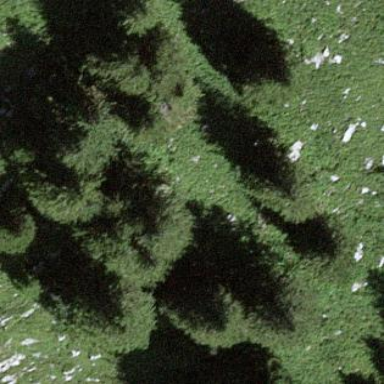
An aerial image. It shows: Forest area.